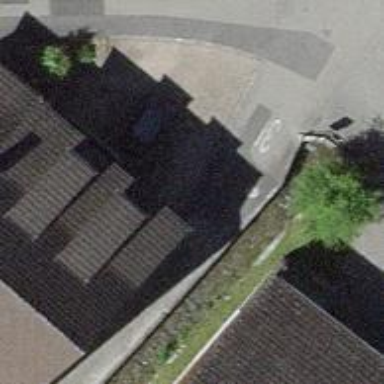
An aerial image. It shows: Residential road with asphalt surface and no sidewalk.